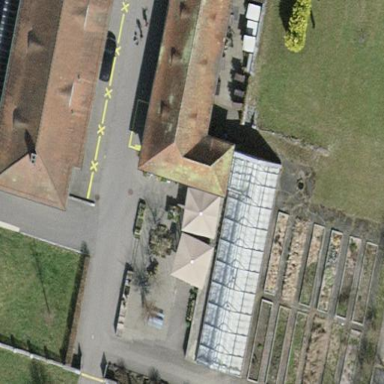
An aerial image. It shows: Building with tiled roof.